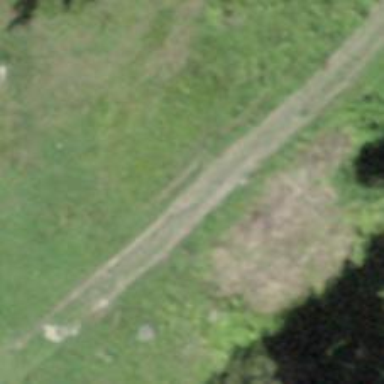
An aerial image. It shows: Track with grade5 tracktype.